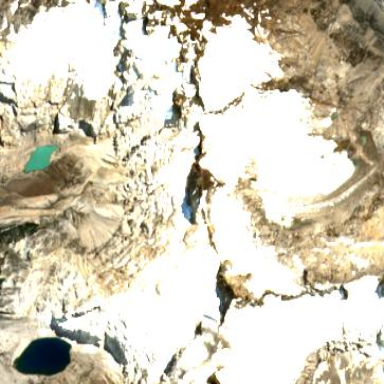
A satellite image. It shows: Stunning view of glacier.